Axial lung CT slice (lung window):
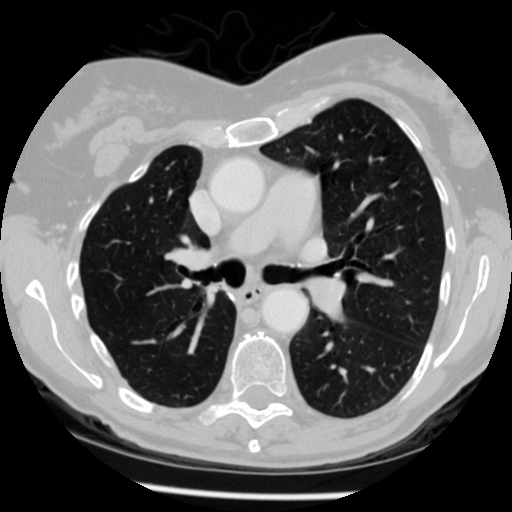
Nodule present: no